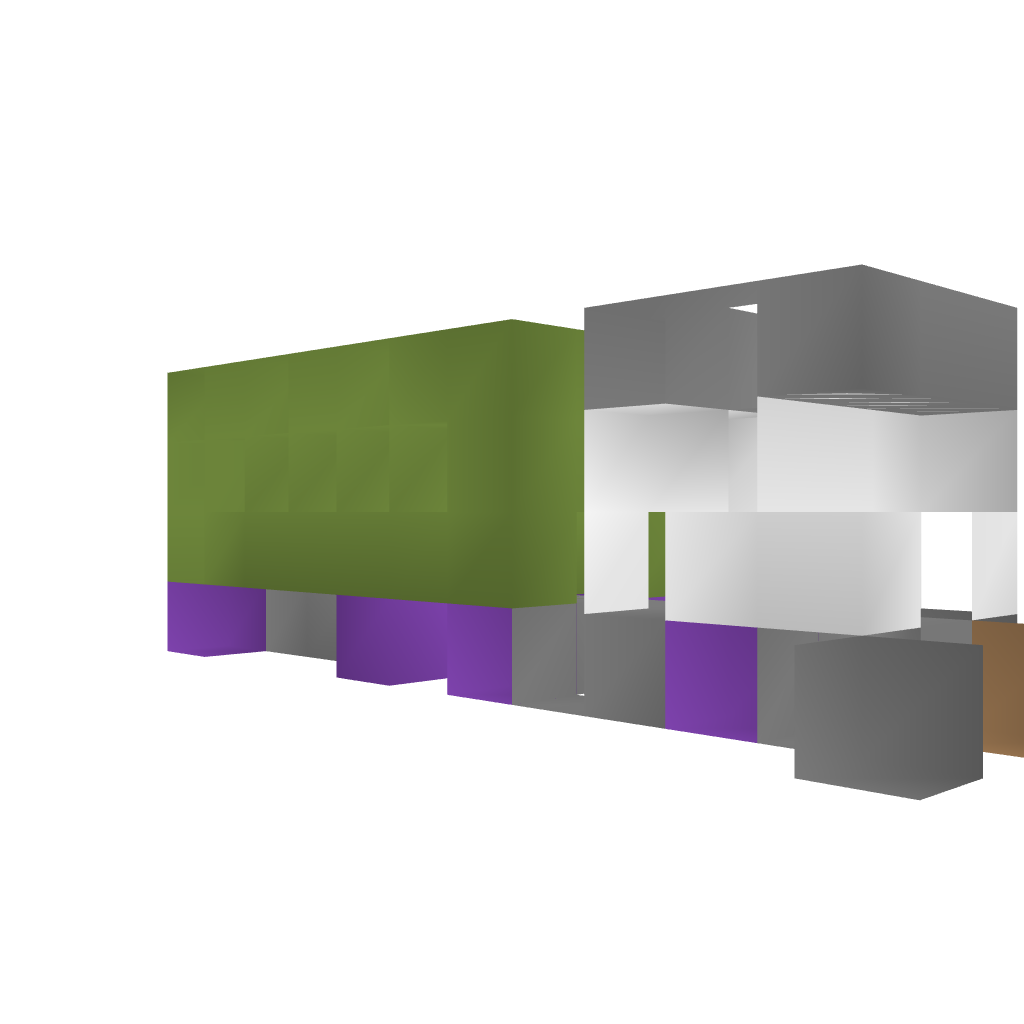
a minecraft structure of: Cargo Truck good quality